Aerial crown-view tile of a tropical tree (Barro Colorado Island, Panama), acquired 20240611:
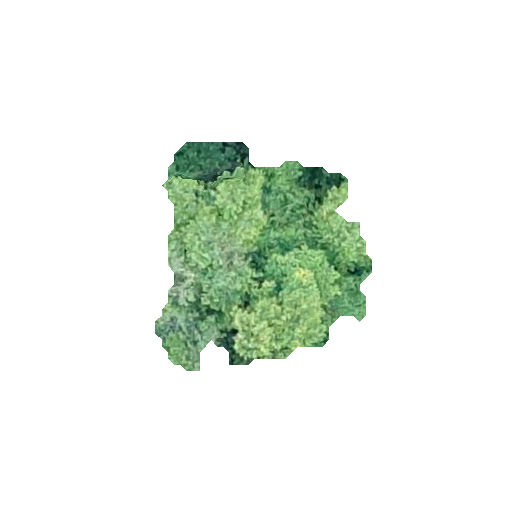
Species: Quararibea stenophylla
GBIF accepted scientific name: Quararibea stenophylla
Crown area: 56.486 m²